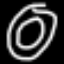
Label: donut